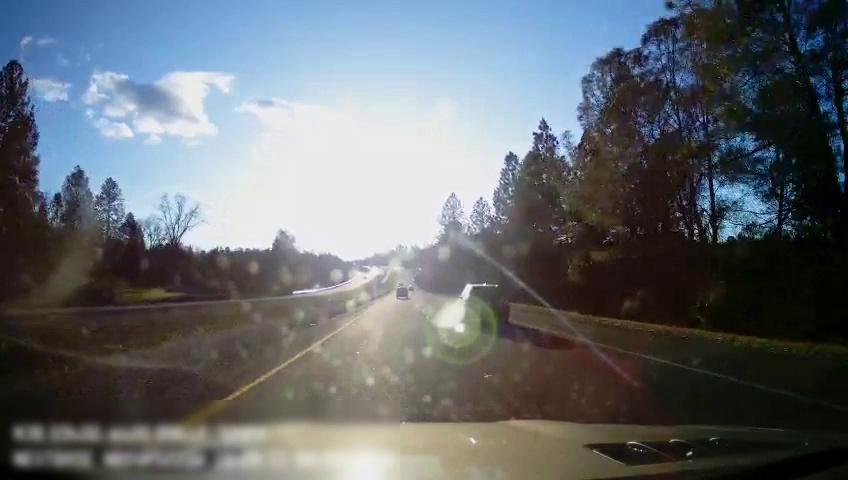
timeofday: Day
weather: Sunny
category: Drivable Space
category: Drivable Space
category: Vehicles | SUV
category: Vehicles | Car
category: Lanes | Current Lane
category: Lanes | Current Lane
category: Lanes | Alternate Lane